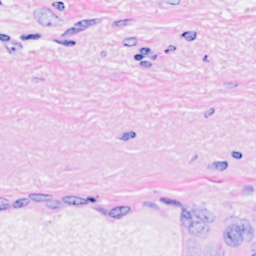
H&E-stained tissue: Breast